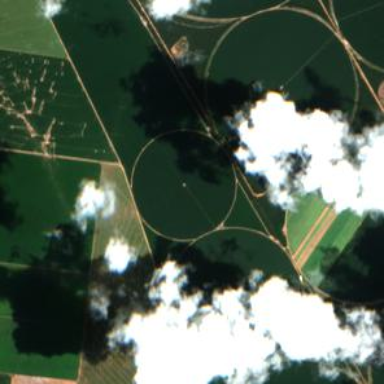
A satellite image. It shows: Farmland with coffee crops.